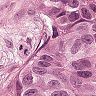
Metastatic tissue present: yes